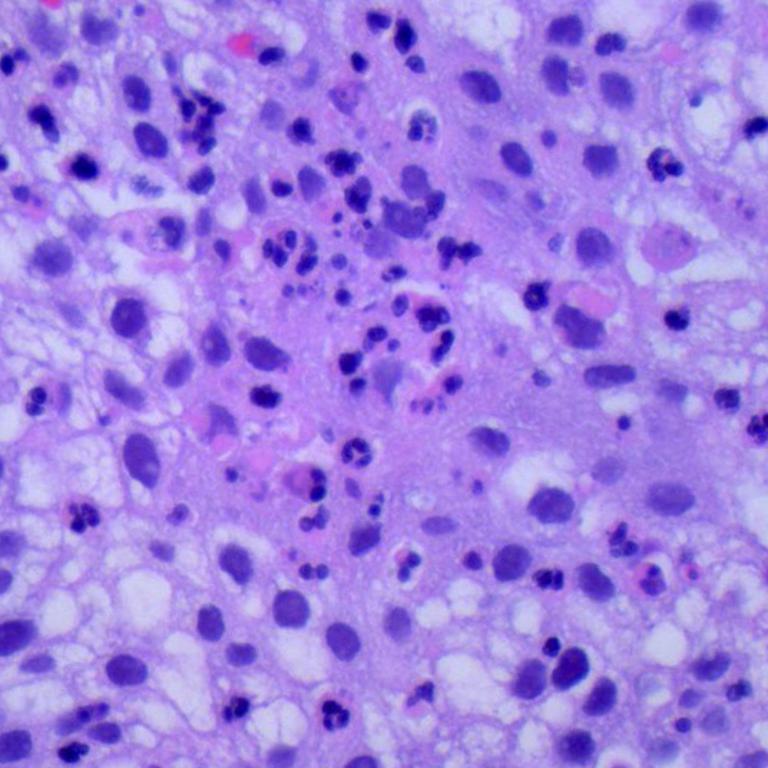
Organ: lung
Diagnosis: squamous carcinomas